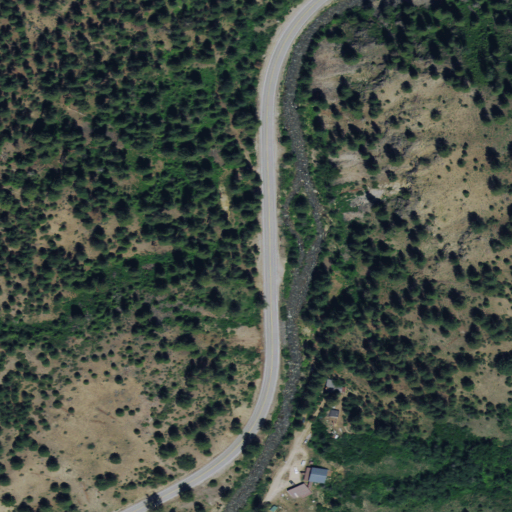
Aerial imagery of valley in Idaho named Horse Spring Gulch containing evergreen forest, shrub, low intensity development, open development, grassland, and medium intensity development